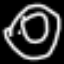
Label: donut